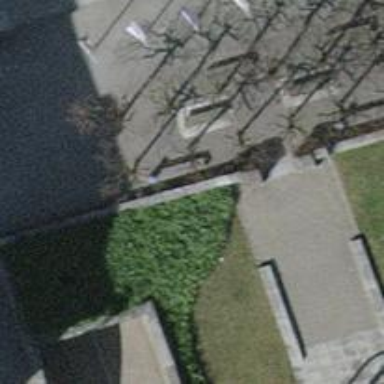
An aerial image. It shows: Concrete bench.